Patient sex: M
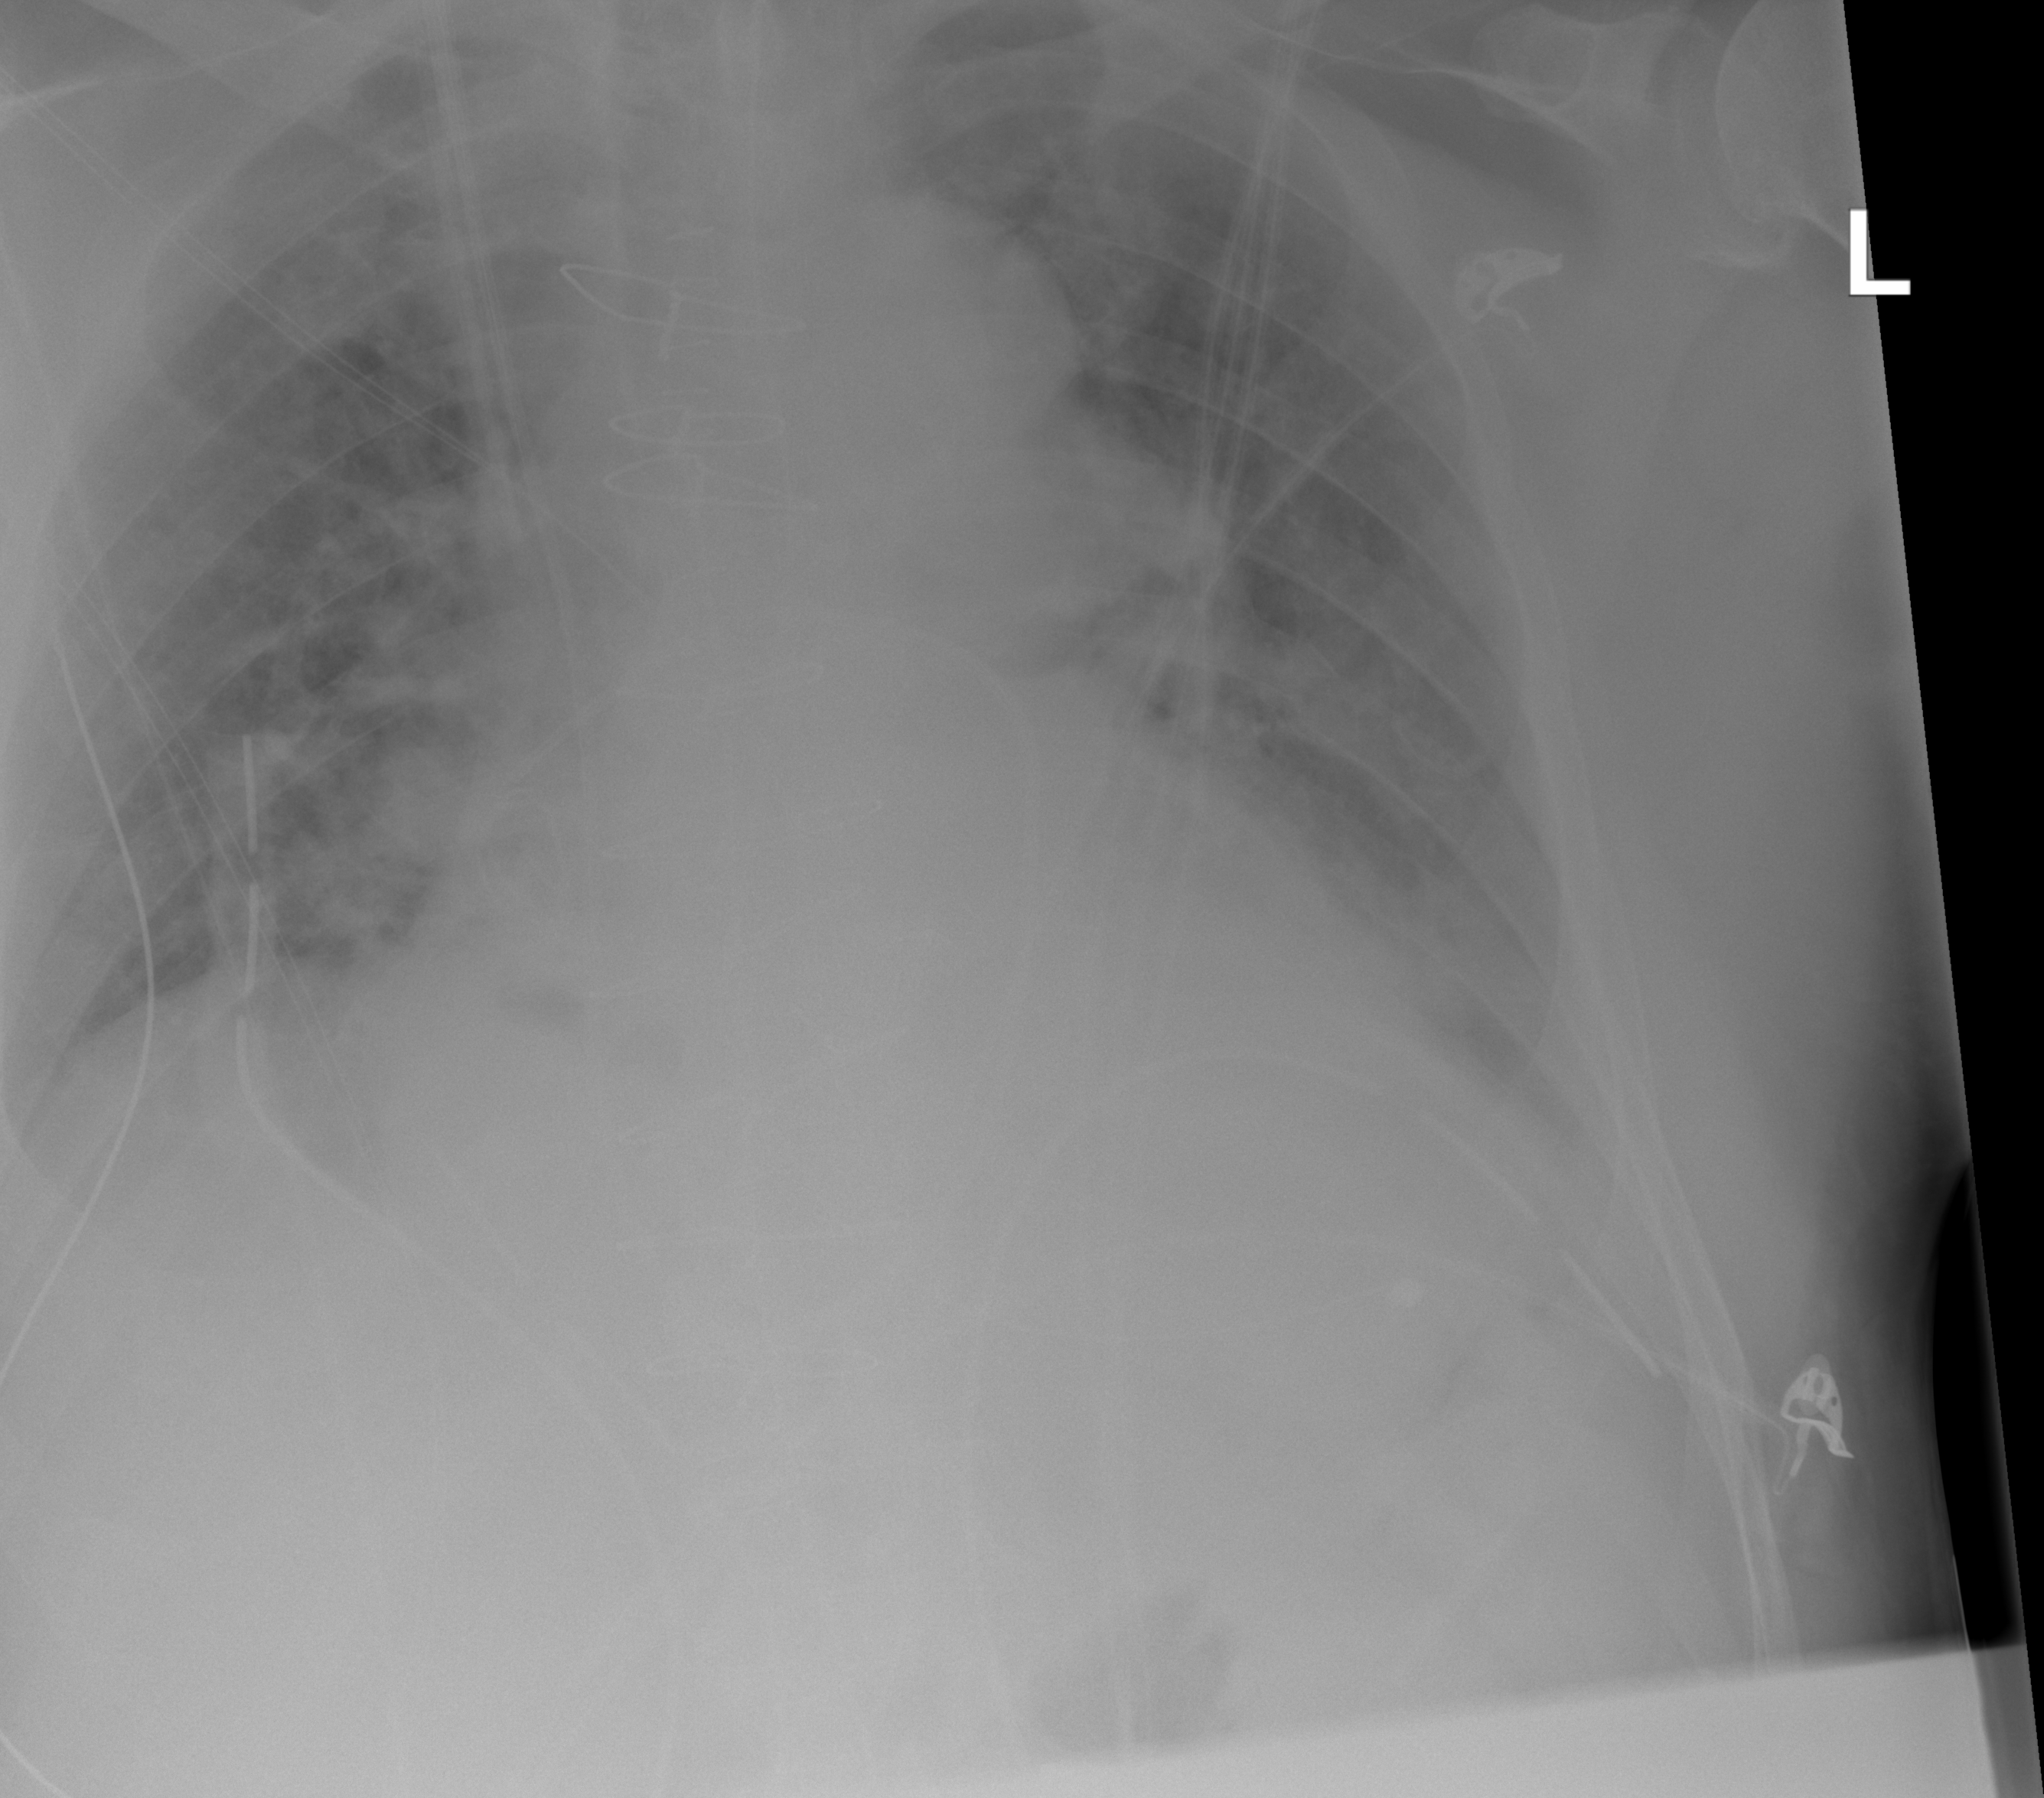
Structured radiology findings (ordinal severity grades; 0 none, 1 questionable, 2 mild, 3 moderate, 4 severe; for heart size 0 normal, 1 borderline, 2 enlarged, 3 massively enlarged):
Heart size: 2
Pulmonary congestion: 3
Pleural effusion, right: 2
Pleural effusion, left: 2
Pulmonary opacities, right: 3
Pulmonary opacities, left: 3
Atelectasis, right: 2
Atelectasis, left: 2